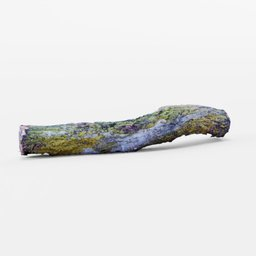
Label: nature